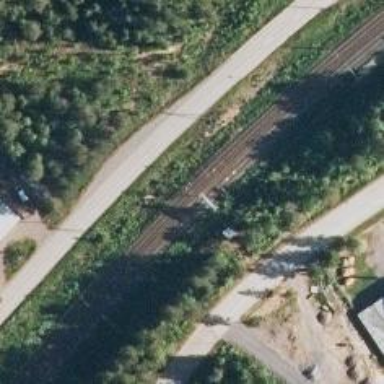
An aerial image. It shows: Railway with continuous electrified contact line.